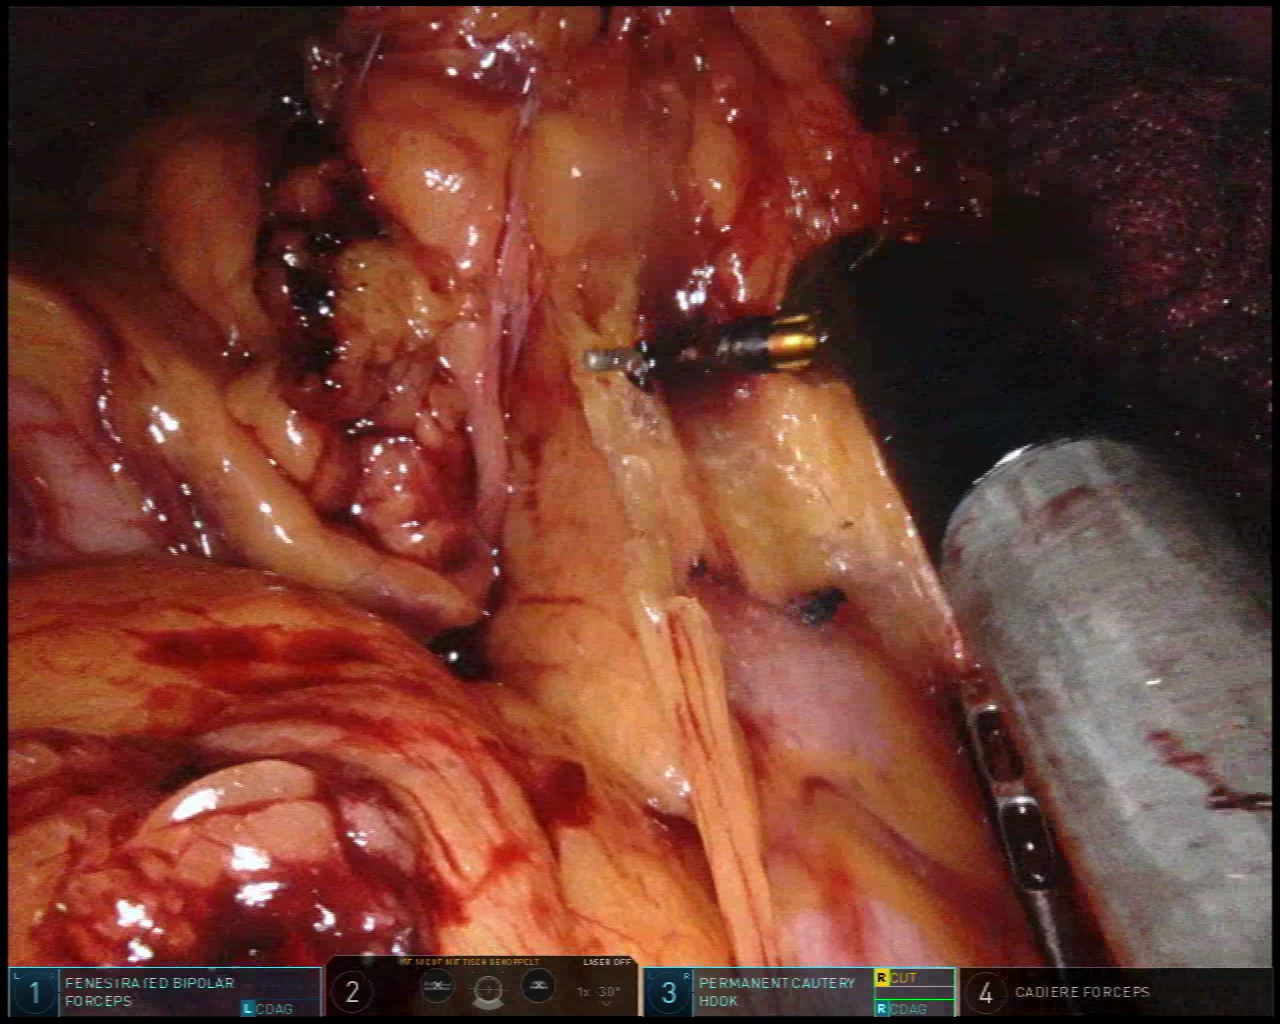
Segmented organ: stomach
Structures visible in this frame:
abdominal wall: yes
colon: yes
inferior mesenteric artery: no
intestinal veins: no
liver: no
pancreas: no
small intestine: no
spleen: no
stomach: yes
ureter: no
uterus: no
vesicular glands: no